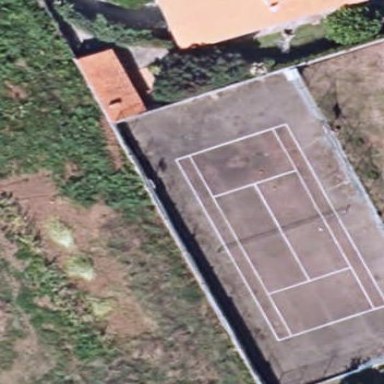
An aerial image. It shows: Tennis court on pitch.